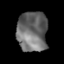
Tissue: lung
Cell type: Epithelial cells
Senescence score: 0.2369
Nuclear area (px): 1197
Mean DAPI intensity: 108.126